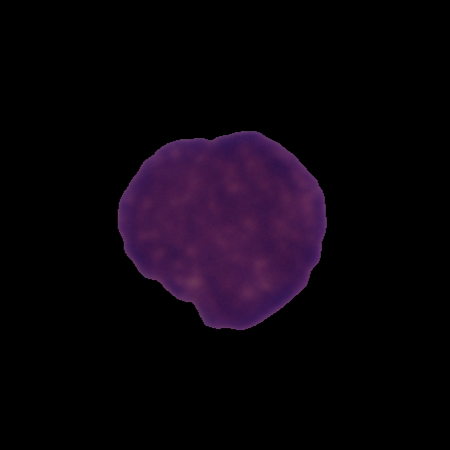
Label: cancer